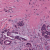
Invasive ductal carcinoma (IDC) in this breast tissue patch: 0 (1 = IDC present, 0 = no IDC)